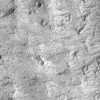
Atmospheric dust classification: not_dusty